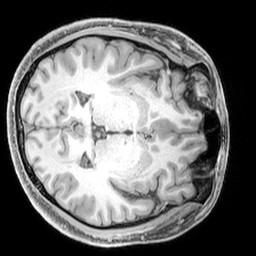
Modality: T1w
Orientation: axial
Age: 36
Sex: male
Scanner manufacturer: siemens
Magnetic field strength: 3 T
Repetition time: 2.3 s
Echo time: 0.00226 s